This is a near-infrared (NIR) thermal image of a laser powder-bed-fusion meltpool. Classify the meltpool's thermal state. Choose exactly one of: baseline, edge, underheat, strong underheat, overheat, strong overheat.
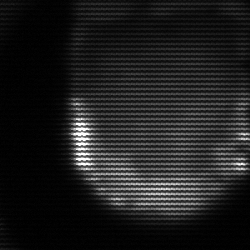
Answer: edge